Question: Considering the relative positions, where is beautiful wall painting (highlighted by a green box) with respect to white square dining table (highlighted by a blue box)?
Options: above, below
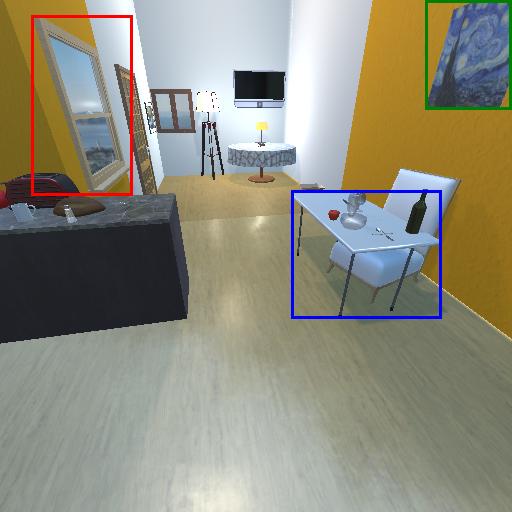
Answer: above